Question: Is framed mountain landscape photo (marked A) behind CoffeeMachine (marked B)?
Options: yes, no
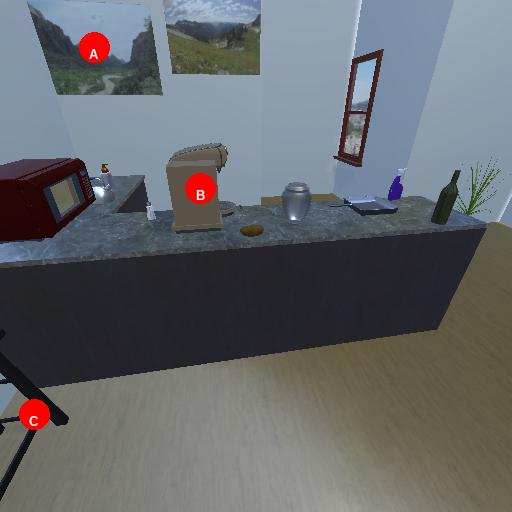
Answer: yes